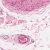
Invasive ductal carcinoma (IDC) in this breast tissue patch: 0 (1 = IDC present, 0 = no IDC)